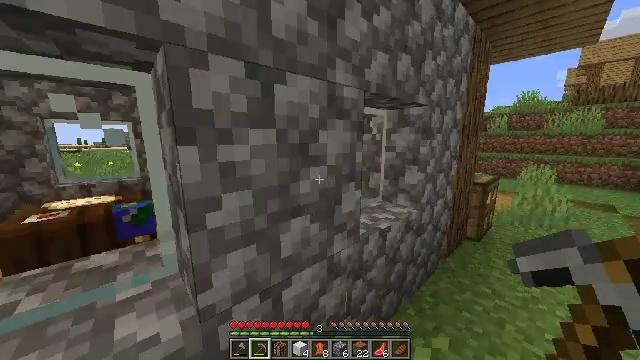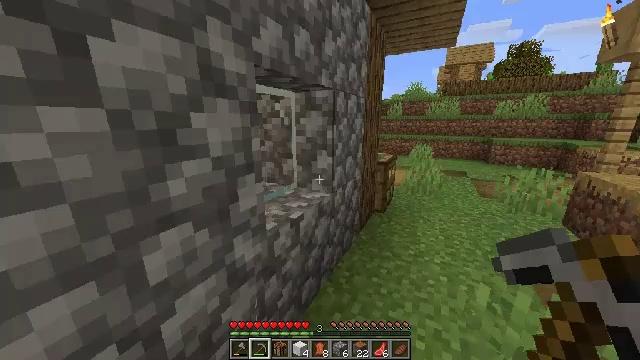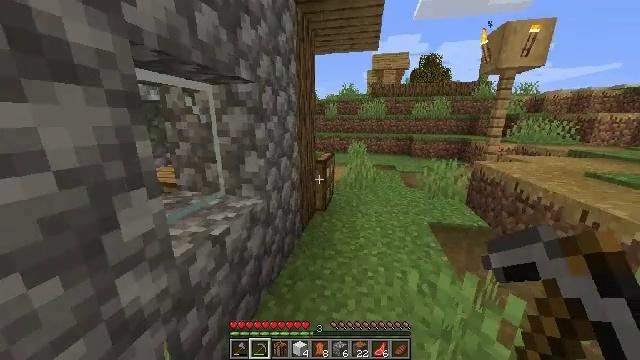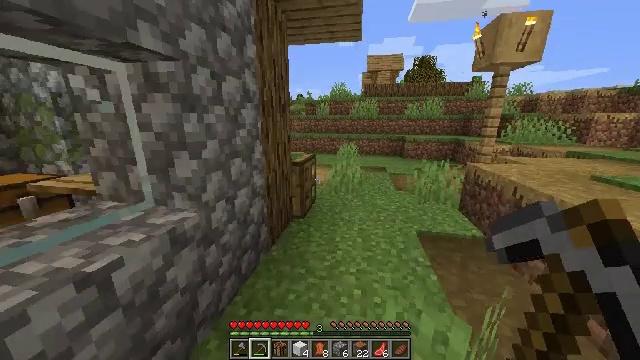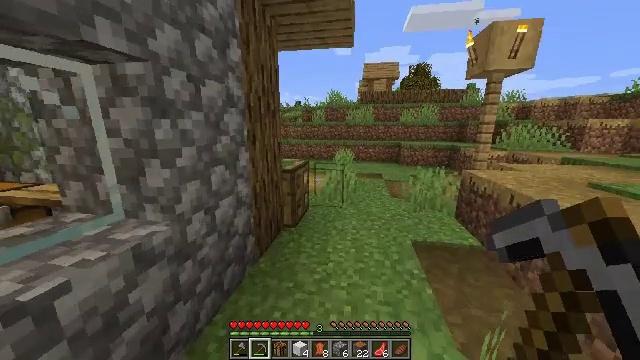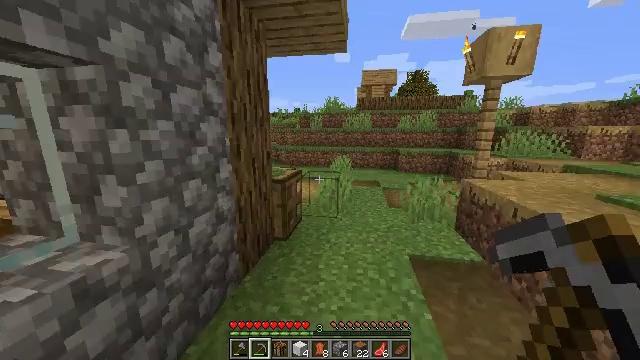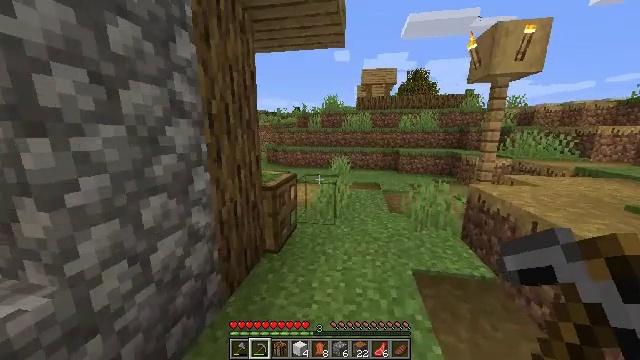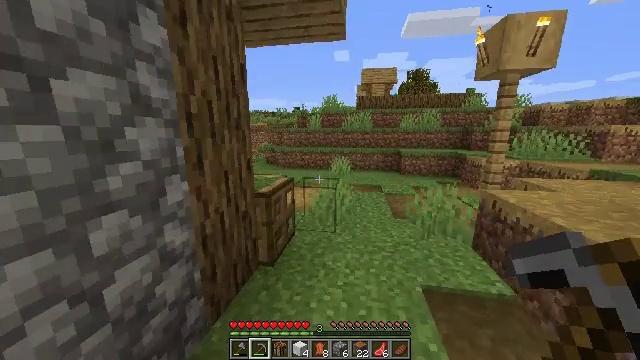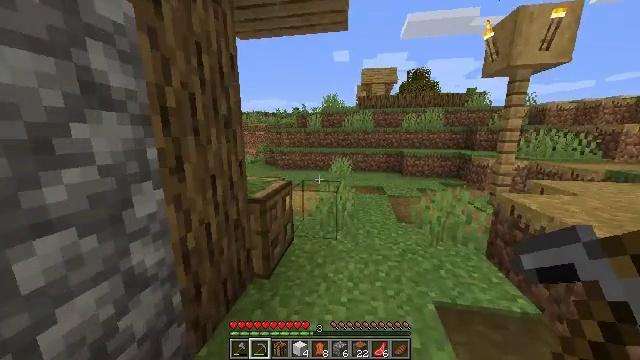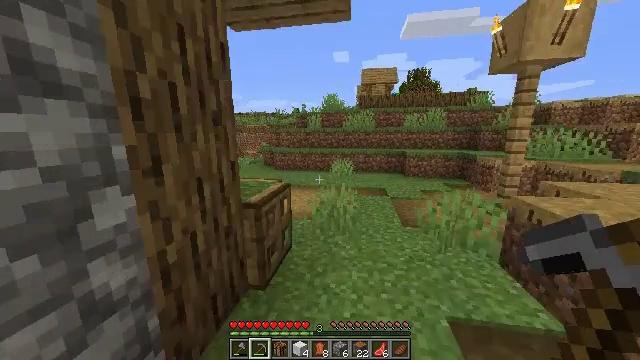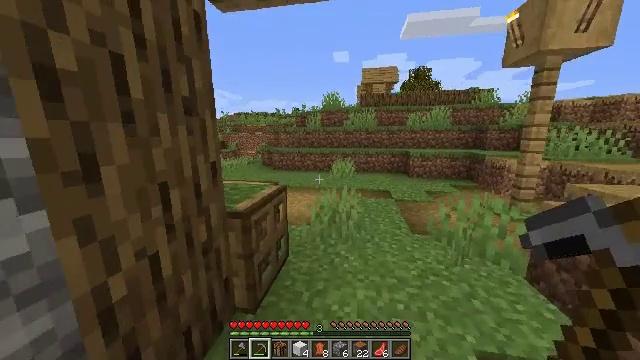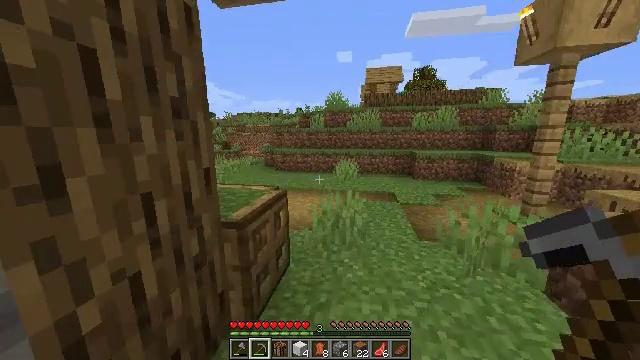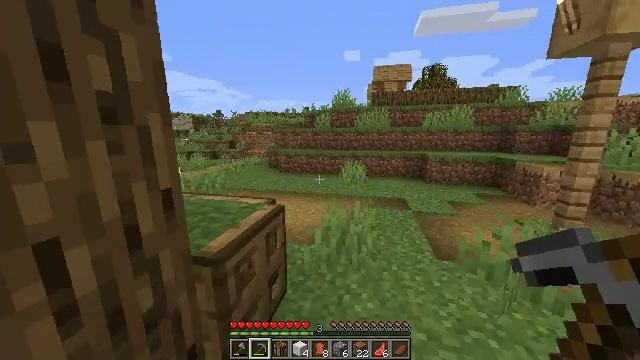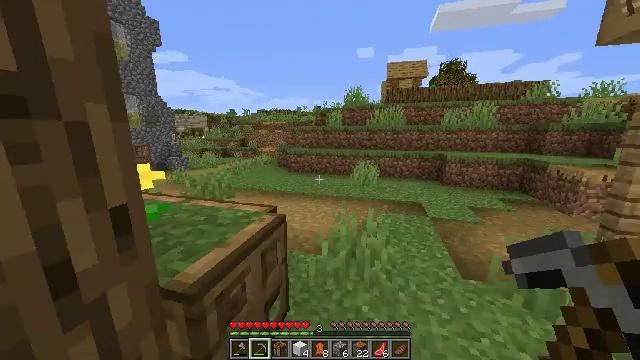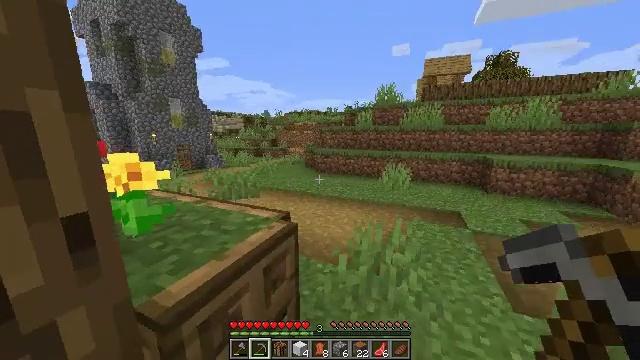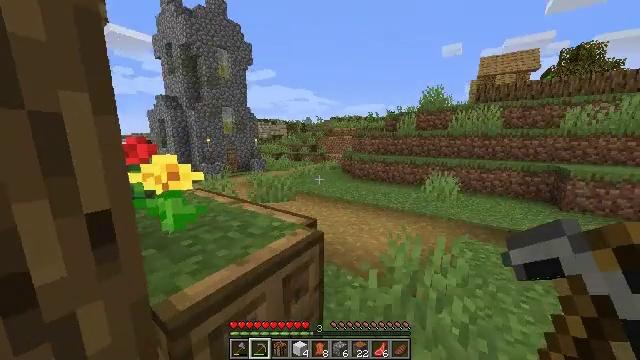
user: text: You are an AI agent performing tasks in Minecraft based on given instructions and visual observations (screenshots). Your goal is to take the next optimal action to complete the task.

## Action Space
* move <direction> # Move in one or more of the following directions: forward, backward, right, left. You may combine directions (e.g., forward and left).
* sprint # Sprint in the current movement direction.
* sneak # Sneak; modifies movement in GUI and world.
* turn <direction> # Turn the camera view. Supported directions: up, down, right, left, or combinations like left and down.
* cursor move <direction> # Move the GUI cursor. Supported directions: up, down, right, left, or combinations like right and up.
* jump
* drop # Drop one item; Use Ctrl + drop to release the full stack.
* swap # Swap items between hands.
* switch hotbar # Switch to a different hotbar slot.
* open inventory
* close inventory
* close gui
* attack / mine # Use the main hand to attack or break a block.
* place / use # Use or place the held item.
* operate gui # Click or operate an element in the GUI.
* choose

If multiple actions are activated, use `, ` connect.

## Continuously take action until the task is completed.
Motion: motion action
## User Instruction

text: Recycle the cobblestone stairs.
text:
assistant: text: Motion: move forward and move right, turn right and down
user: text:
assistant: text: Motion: move forward and move right, turn right
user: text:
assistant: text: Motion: move forward and move right, turn right
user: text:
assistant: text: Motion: move forward and move right, turn up
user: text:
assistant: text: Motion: move forward, turn up
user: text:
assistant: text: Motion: move forward
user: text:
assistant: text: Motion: move forward
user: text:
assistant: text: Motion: move forward
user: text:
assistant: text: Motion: move forward
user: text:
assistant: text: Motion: move forward
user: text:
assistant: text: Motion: move forward
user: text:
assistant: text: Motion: move forward, turn left
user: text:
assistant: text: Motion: move forward, turn left
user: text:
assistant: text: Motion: move forward and move right, turn left
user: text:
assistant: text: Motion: move forward and move right, turn left and up
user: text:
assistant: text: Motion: move forward and move right, turn left and up
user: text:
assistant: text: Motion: move forward and move right, turn left and up
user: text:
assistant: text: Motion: move forward and move right, turn left and up
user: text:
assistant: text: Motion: move forward and move right, turn left and up
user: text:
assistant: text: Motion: move forward and move right, turn left
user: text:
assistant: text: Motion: move forward and move right, turn left
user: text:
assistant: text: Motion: move forward, sprint, turn left
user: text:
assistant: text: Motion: move forward, sprint, turn left
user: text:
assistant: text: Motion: move forward, sprint, turn left
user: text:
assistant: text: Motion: move forward, sprint, turn left
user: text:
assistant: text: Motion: move forward, sprint
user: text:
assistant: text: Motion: move forward, sprint
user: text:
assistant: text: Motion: move forward, sprint
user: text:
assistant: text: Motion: move forward, sprint
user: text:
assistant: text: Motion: move forward, sprint